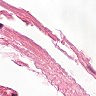
Metastatic tissue present: no